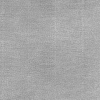
Atmospheric dust classification: dusty